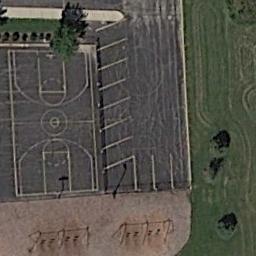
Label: basketball_court